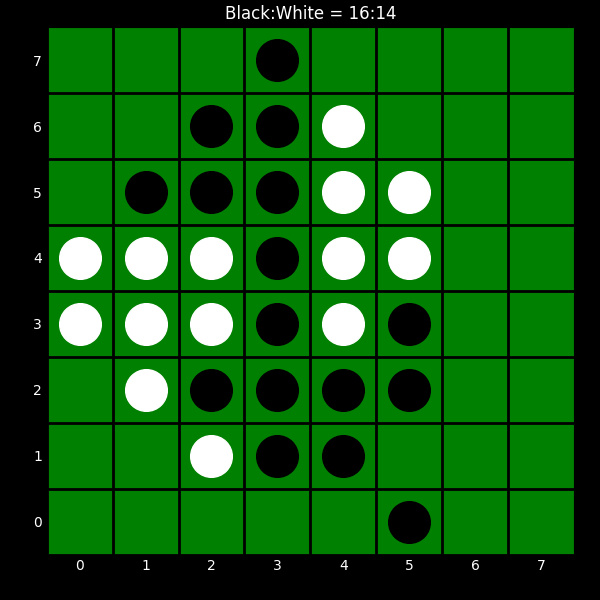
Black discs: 16
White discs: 14